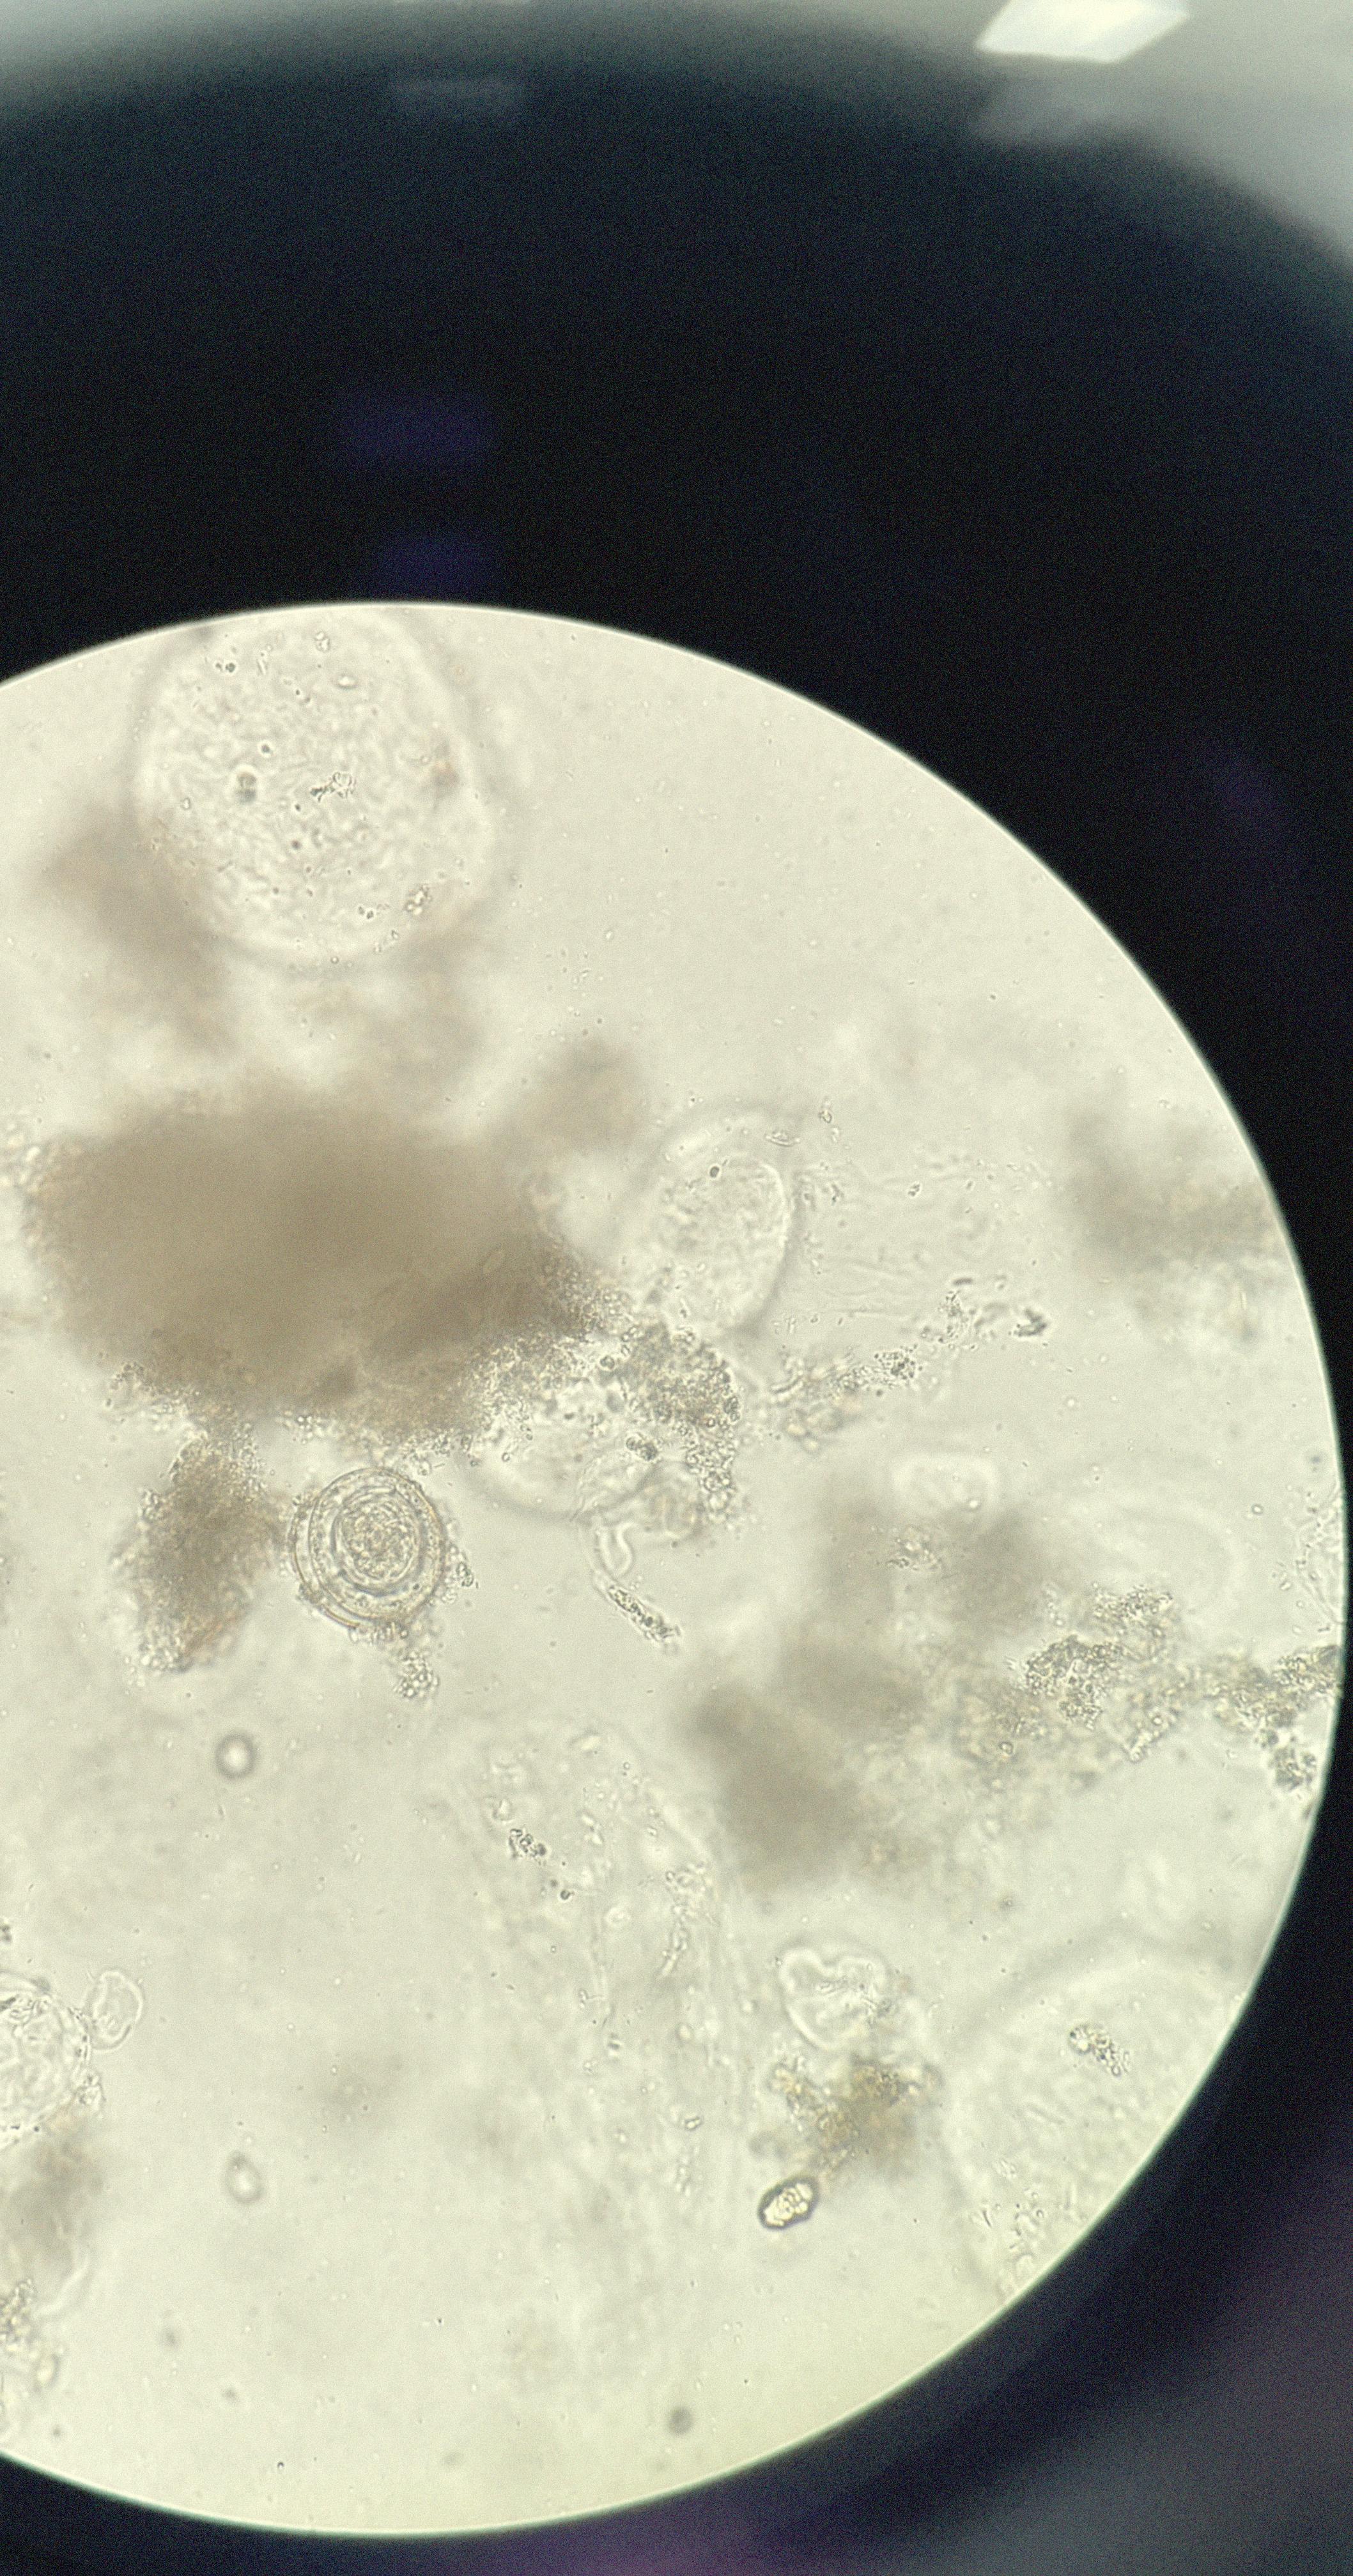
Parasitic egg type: Hymenolepis nana